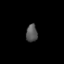
Tissue: lung
Cell type: T cells
Senescence score: 0.2193
Nuclear area (px): 193
Mean DAPI intensity: 87.456